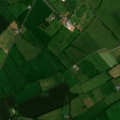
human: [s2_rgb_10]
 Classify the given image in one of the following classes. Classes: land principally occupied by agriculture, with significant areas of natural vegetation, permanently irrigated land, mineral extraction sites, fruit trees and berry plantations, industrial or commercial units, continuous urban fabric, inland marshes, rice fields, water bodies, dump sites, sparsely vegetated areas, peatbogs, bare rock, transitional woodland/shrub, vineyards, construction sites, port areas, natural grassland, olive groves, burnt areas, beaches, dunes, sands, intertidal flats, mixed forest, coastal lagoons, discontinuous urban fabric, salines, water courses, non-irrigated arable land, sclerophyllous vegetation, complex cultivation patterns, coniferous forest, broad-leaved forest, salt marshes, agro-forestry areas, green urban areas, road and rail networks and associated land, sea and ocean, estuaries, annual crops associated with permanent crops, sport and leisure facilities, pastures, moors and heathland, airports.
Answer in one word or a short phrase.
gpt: non-irrigated arable land, pastures